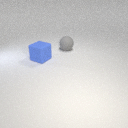
large gray rubber sphere behind large blue rubber cube